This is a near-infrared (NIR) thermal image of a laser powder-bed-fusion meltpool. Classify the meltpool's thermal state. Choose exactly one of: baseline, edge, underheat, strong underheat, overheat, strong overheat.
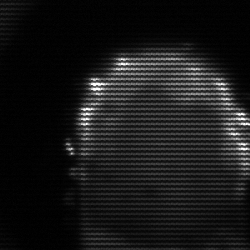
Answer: baseline